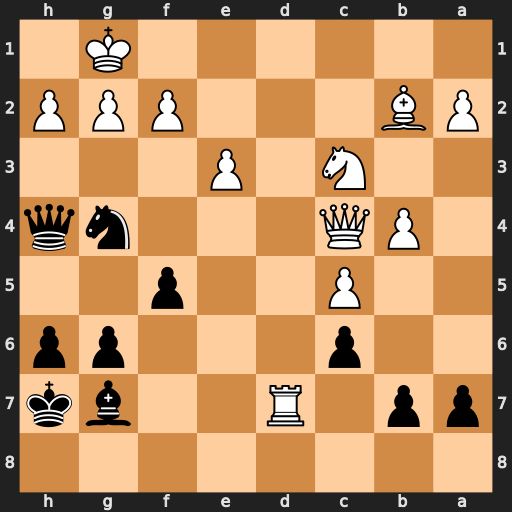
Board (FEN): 8/pp1R2bk/2p3pp/2P2p2/1PQ3nq/2N1P3/PB3PPP/6K1
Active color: b
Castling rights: -
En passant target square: -
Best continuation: Qxf2+ Kh1 Qe1+ Qf1 Qxf1#